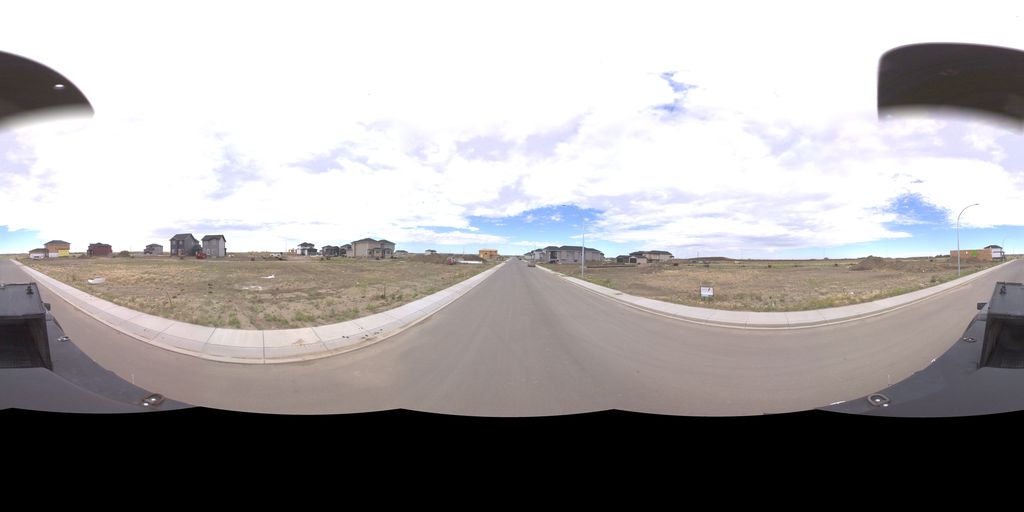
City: saskatoon